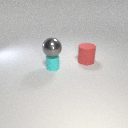
large red rubber cylinder behind small cyan rubber cylinder